Question: I'm trying to create something similar to terragens node network view in python using PySide.
I subclassed QGraphicsRectItem using this code.
'''
class Node(QGraphicsRectItem):
def __init__(self,pos):
QGraphicsRectItem.__init__(self,pos.x()-100,pos.y()-30,200,60)
self.setFlag(QGraphicsItem.ItemIsMovable,True)
(...)
'''
Which gives this (with some fancy painting):

I'd like to implent connecting nodes by dragging the mouse from one small rectangle to another, but this results in moving the whole node.
So I don't want the QGraphicsRectItem getting moved when the mouse is pressed inside a small rectangle. How would I be able to do this.
(if needed, I can define something like 'isInDraggingArea(x,y)')
Thanks in advance.
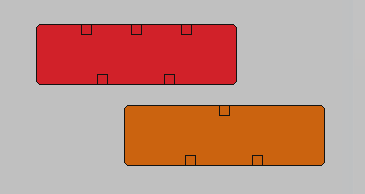
Answer: I found the solution, sorry for wasting your time.
In the scene add this code:
'''
def mousePressEvent(self, event):
item = self.itemAt(event.scenePos())
if item and item.inDraggingArea(event.scenePos()):
QGraphicsScene.mousePressEvent(self,event)
'''